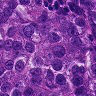
Metastatic tissue present: yes